Question: Okay, so my end goal is to display an image (or multiple in a blog type style) that is stored in a database() as a . Right now it display a broken image icon (. This is what I've tried so far:
'''
<?php
$link = mysql_connect('HOST','USER','PASS!') or die("Could not connect to database");
$dbsel= mysql_select_db('DATABASE', $link) or die("Couldn't select database.");
$result = mysql_query("SELECT * FROM bmblog");
while($row = mysql_fetch_assoc($result))
{
echo "<img src='php/imgView.php?imgId=".$row['media']."' />";
echo "<center>" . "<font color='white'>" . "<FONT FACE='timesnewromans'>" . nl2br(htmlspecialchars($row['msg']));
echo "<br>";
echo "<br>";
};
?>
'''
Also
'''
echo "<img src='data:image/jpeg;base64," . base64_encode($row['media']) . '" />';
echo "<center>" . "<font color='white'>" . "<FONT FACE='timesnewromans'>" . nl2br(htmlspecialchars($row['msg']));
'''
Both display the same broken image icon. I did notice however without trying to echo the second line (of ) I did get a full boarder around the broken image icon that would have been about the size of the image. This is not the same for the first method though.
I've been searching for a few hours now and have found tons of post about this, but none that seemed to work for me or make sense, I am fairly new to PHP so this may be something simple I am missing; Either way thank you in advance for any help it is greatly appreciated!
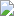
Answer: What might solve the problem is the to add <URL> just before you 'print/echo' the image.
Also it is strange that 'base64' example you included would not have worked. When I looked at the example provided, the first line of the 'Also' section the 'echo' opens with double quote(") and end with single quote('). This might cause exception and why you couldn't test base64 properly.
It must be:
'''
echo "<img src='data:image/jpeg;base64," . base64_encode($row['media']) . '" />";
'''
You can also add a charset: 'data:image/jpeg;charset=utf-8;base64,'
Lastly, I would suggest looking at the following example that might help
<URL>